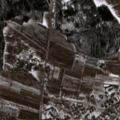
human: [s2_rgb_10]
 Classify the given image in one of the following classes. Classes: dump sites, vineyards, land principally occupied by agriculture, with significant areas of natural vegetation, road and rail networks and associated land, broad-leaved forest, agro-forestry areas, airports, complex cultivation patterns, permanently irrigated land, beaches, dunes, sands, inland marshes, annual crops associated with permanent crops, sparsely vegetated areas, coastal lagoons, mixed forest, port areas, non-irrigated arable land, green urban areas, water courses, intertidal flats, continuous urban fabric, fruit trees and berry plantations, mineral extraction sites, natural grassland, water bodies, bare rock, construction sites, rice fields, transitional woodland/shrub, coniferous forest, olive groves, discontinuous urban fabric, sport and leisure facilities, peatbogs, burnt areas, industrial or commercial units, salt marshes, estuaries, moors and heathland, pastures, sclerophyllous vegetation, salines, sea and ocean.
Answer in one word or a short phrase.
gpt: discontinuous urban fabric, non-irrigated arable land, complex cultivation patterns, coniferous forest, transitional woodland/shrub